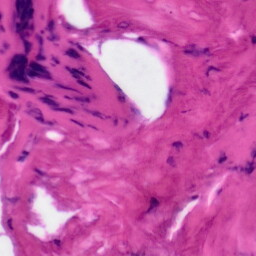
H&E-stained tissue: Tonsil